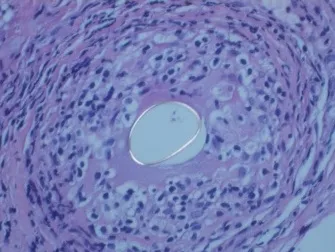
Pleural and Pericardial Biopsy Histopathology report. . B. The cuticle of the parasitic egg is polarizable (H&E x400 with polarizer/analyzer lens).
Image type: pathology (h&e)